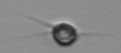
Label: Acanthoica_quattrospina